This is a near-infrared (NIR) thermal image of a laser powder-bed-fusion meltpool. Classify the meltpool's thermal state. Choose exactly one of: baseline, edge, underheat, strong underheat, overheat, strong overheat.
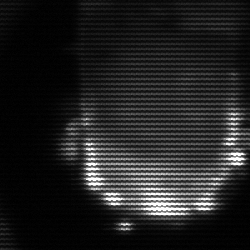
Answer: baseline